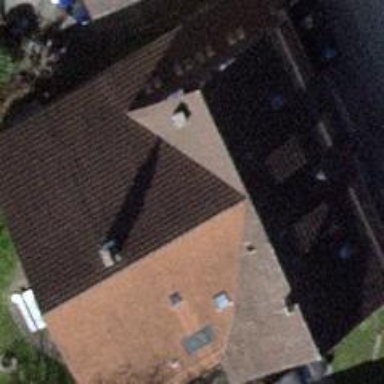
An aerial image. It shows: Farm building with gabled roof.